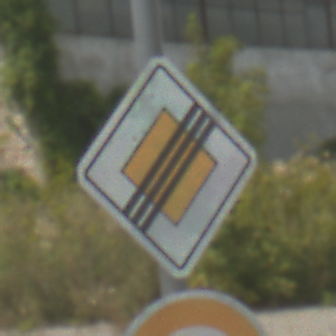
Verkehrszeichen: EndeVorfahrtsstrasse
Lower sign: Geschwindigkeit80
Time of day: Midday
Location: Outdoor (Suburban)
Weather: PartlyCloudy
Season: Summer
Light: Natural